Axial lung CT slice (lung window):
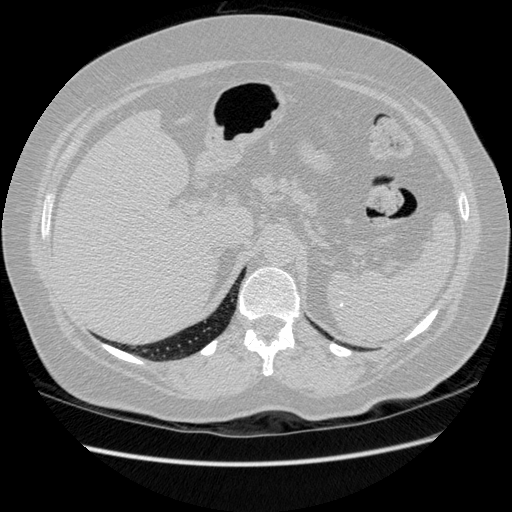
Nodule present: no